Question: I built the Tic Tac Toe Android app. When I click play again to restart a new game I am facing a crash.

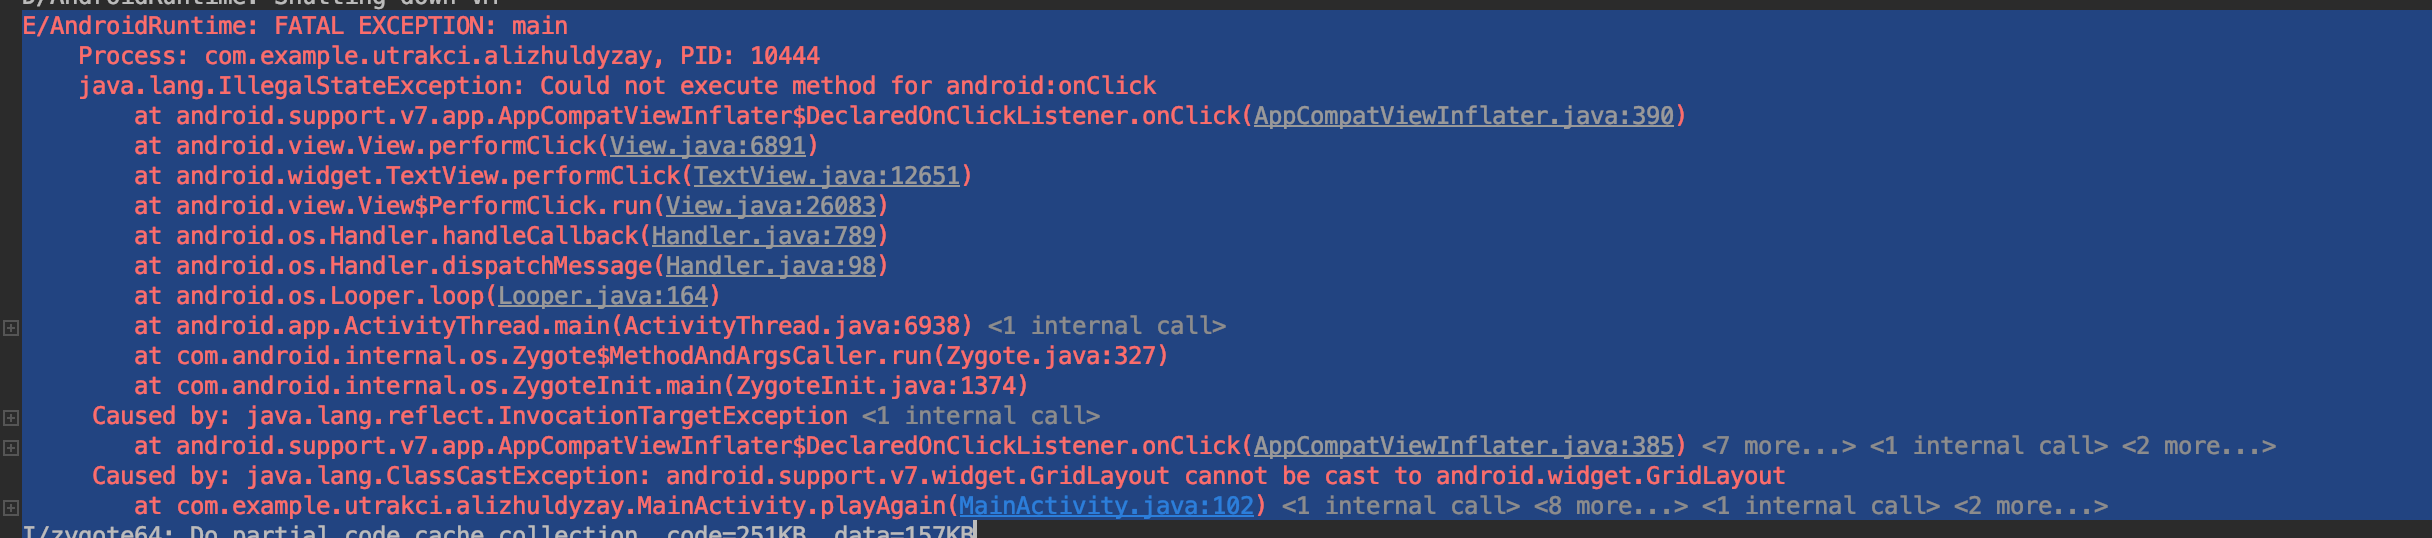
Answer: Looks like you've tried to cast "android.support.v7.widget.GridLayout" into "android.widget.GridLayout".
Inside code line 102 in your main activity (from your error that you added). You can't cast that and that is why your app got crashed.
If you want things to work for you - decide if you want to use grid layout or the support grid layout and use it without the other (if you chose option a you need to cast it to option a and the contrary).